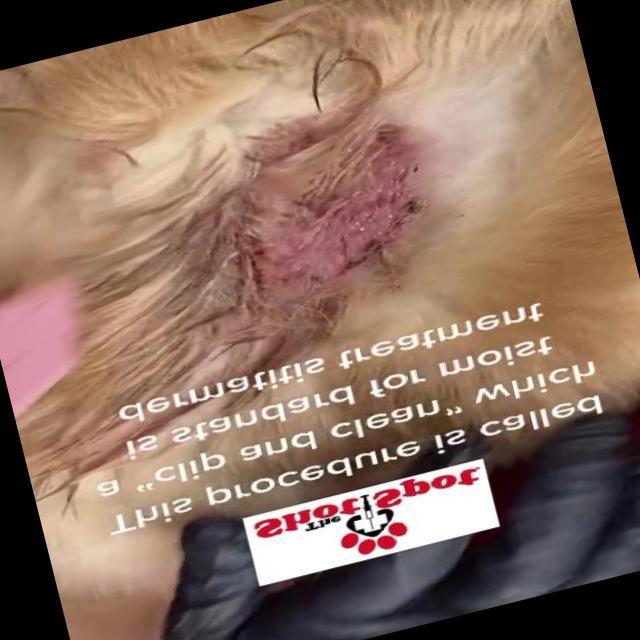
Canine dermatitis — inflammation of the skin presenting with erythema, pruritus, papules, and excoriation. May be allergic, contact, or atopic in origin.